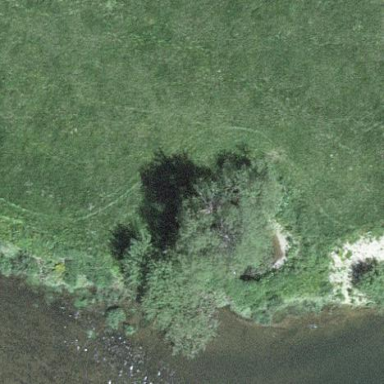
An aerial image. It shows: Broadleaved scrub with deciduous leaves.